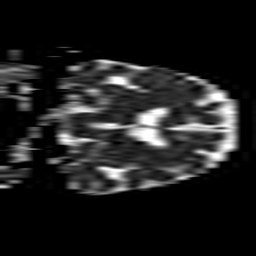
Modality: ADC
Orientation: coronal
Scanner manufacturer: philips
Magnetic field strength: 1.5 T
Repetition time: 3.406 s
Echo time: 0.06899 s